Question: we have requirement currently as shows in below image.
have googled much but i don't have specific key word so i couldn't find any thing.
we have a requirement to display link in navigation bar so user can select appropriate page without going forth and back ...by directly selecting the required page link.
how could it be possible to do inside asp.net as i have shows in image below.
Thank you so much........

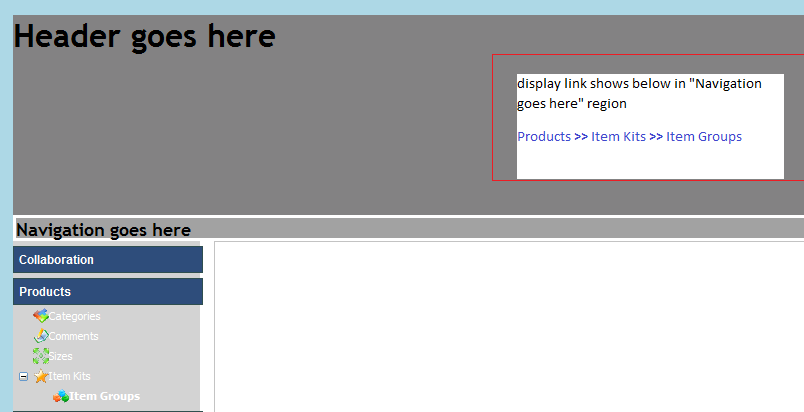
Answer: You can have a look at 'Navigation' here <URL>
As basic as it can be, you can use a list on the pages where you want to show links.
Let's say you have three pages A, B and C. On each page add a list like below.
So you go about like this
'''
<span>You are here</span>
<ul id="navList" runat="server">
</ul>
'''
On page A's codebehind add the following to your list.
'''
HyperLink nav=new HyperLink();
nav.NavigateUrl="A.aspx";//You can also pass parameters here.
HtmlGenericControl li=new HtmlGenericControl("<li>");
HtmlGenericControl span=new HtmlGenericControl("<span>");
span.InnerText=">>";
li.Controls.Add(span);
li.Controls.Add(nav);
navList.Controls.Add(li);
'''
Similarly for B
'''
HyperLink nav=new HyperLink();
nav.NavigateUrl="A.aspx";//You can also pass parameters here.
HtmlGenericControl li=new HtmlGenericControl("<li>");
HtmlGenericControl span=new HtmlGenericControl("<span>");
span.InnerText=">>";
li.Controls.Add(span);
li.Controls.Add(nav);
navList.Controls.Add(li);
HyperLink nav2=new HyperLink();
nav2.NavigateUrl="B.aspx";//You can also pass parameters here.
HtmlGenericControl li2=new HtmlGenericControl("<li>");
HtmlGenericControl span2=new HtmlGenericControl("<span>");
span2.InnerText=">>";
li2.Controls.Add(span);
li2.Controls.Add(nav);
navList.Controls.Add(li2);
'''
And similarly for C.